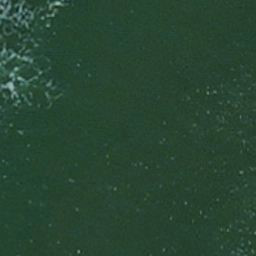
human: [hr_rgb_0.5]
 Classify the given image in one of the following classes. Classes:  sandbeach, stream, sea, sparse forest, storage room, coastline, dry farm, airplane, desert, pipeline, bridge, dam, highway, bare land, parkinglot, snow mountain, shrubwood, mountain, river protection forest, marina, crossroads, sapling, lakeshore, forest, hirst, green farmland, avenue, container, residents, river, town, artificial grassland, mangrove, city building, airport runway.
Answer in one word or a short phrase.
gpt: sea